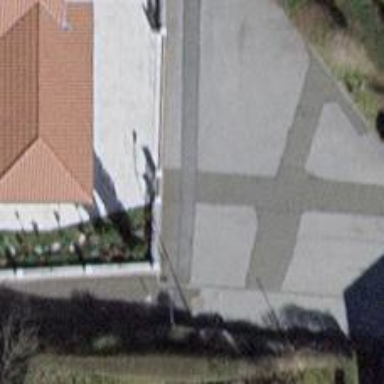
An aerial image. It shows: Gate.